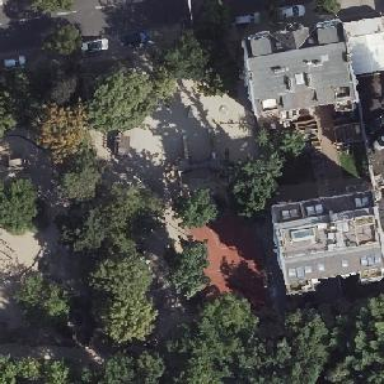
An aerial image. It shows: Sandpit at the playground.